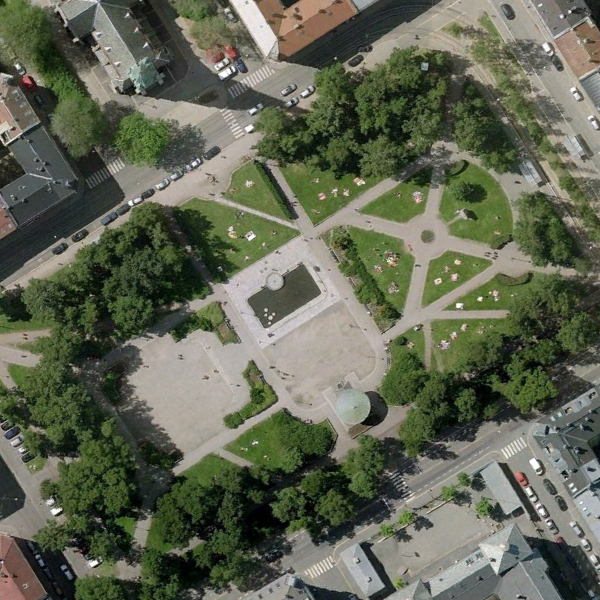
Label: Square